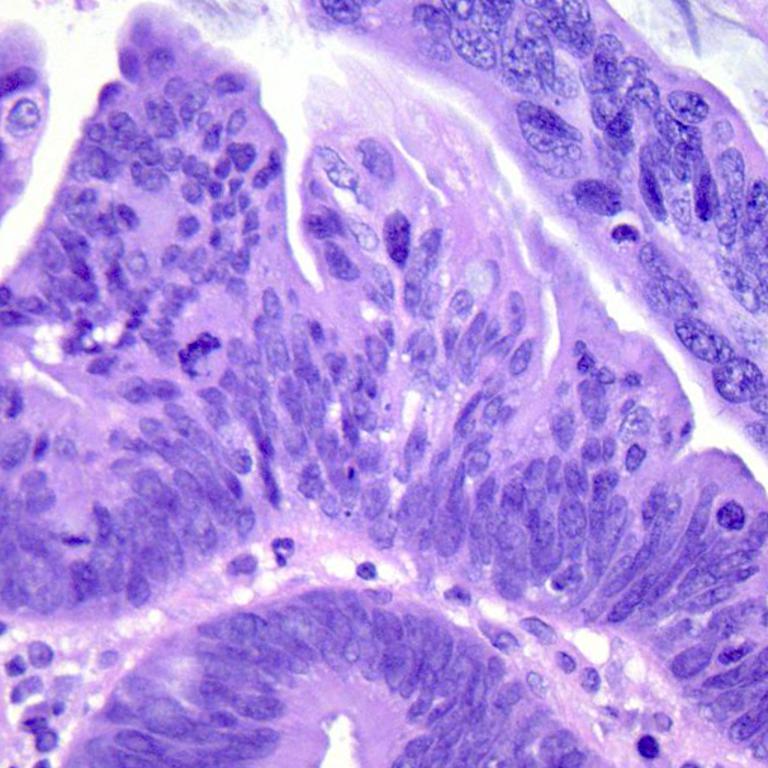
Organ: colon
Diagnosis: adenocarcinomas